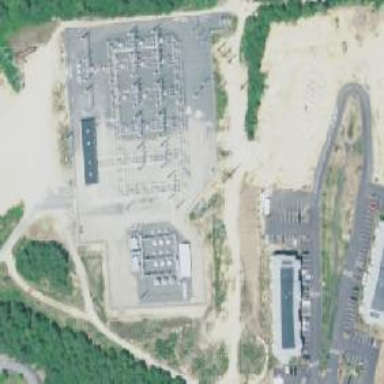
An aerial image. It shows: Switch used for power control.